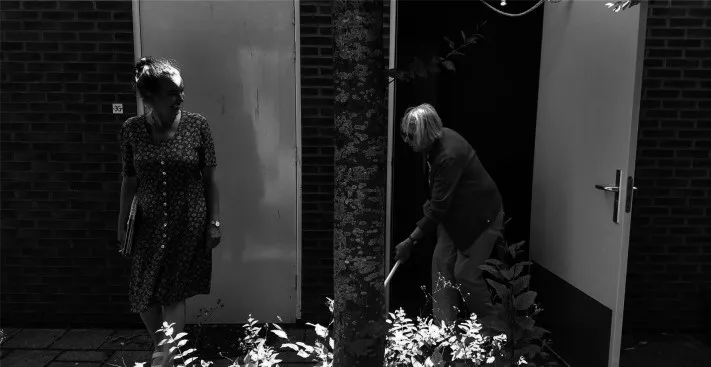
Afke 'sweeping' Gea with her broomstick.
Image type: radiology (mri)